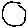
Label: circle